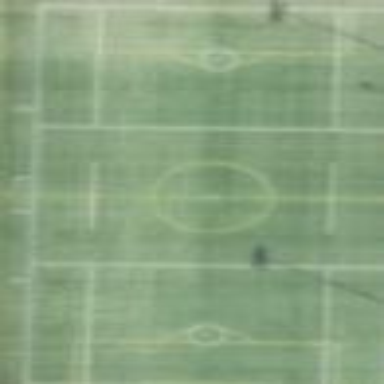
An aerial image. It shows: Soccer pitch designated for leisure and sports activities.